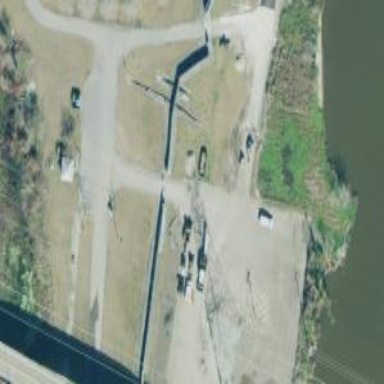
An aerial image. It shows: Lock gate on waterway.